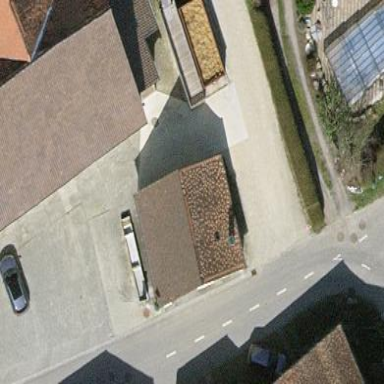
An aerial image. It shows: Simple house.